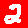
Digit: 2